Question: I am making a simple game with Users, where they can login to there account and can play games to try and beat there own high scores. I have a 'Player Class' who then Chooses which game they want to play. Is there a way to represent that a Player can be anonymous when playing the game?
Would the correct way to do this be through Aggregation?
Diagram Attached.
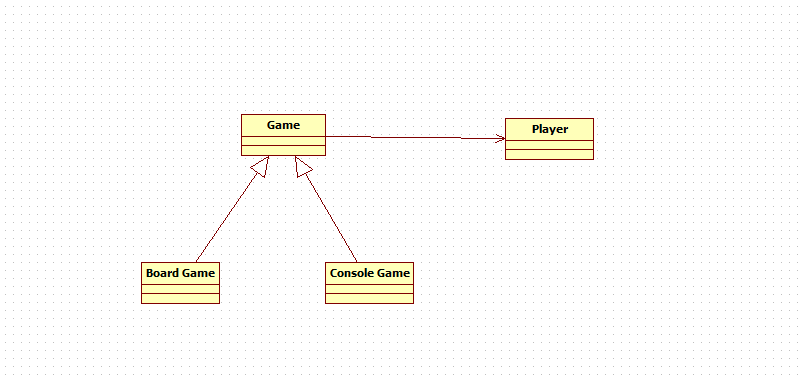
Answer: If there is a lot of different behavior, i would use generalization (just like you did with Game and Board game): Player (anonymous) becomes the superclass, and Registered Player (not anonymous) becomes the subclass. In that way a registered player can do the same and more than a normal player, like for instance looking up his results of the past, see his login times and so on....